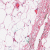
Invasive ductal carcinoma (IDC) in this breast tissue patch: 0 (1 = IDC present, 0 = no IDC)